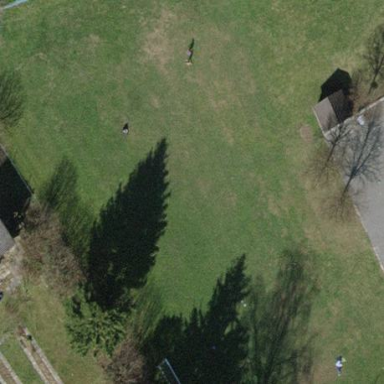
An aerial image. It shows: Lovely park for leisure and relaxation.